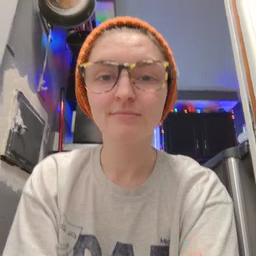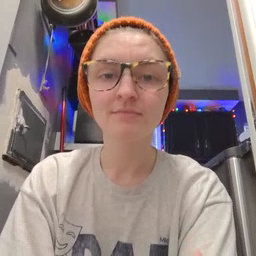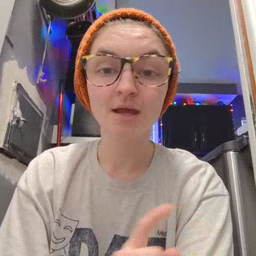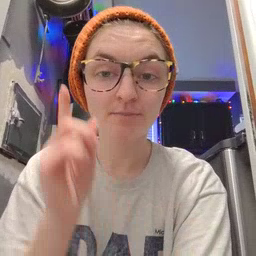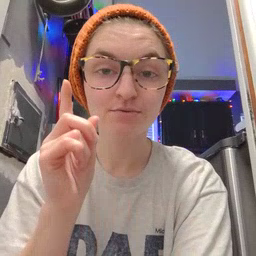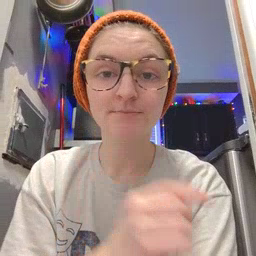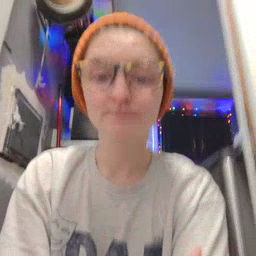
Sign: up